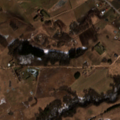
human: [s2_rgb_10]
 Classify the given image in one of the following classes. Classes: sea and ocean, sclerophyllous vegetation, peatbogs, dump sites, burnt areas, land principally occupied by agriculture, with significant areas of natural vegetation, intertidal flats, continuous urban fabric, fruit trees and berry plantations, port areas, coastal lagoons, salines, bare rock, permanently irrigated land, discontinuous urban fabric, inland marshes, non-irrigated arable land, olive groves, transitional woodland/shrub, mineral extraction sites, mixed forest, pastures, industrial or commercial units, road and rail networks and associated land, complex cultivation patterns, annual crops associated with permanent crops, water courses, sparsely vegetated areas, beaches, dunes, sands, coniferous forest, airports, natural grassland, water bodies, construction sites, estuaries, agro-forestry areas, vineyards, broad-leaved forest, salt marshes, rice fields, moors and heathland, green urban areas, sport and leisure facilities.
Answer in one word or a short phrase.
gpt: non-irrigated arable land, complex cultivation patterns, land principally occupied by agriculture, with significant areas of natural vegetation, broad-leaved forest